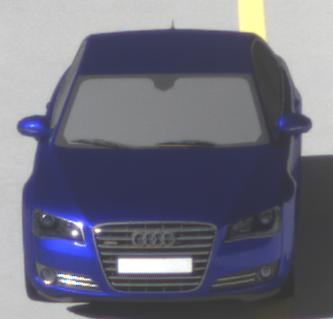
Make: Audi
Model: A8 D4
Model produced from: 2009
Model produced until: 2017
Doors: 4
Color: blue
Road condition: dry road
Daytime: morning or afternoon
Contrast: high contrast